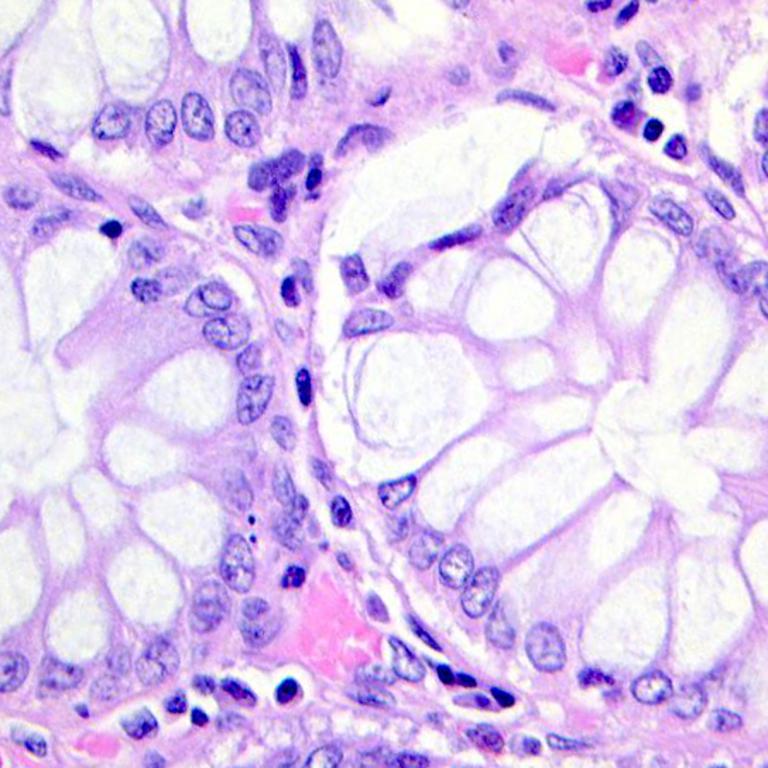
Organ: colon
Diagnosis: benign